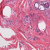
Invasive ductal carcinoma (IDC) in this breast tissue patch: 0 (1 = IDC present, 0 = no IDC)